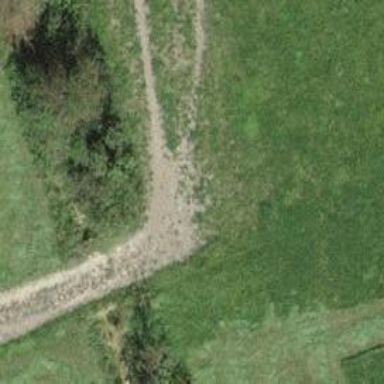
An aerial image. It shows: Track road with grade4 tracktype.